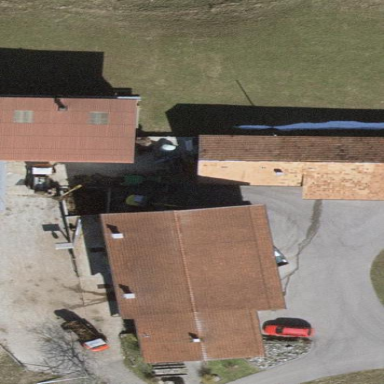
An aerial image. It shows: Farmyard area.